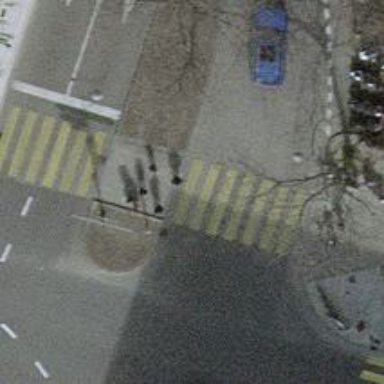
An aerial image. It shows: Crossing with traffic signals.